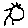
Label: sun